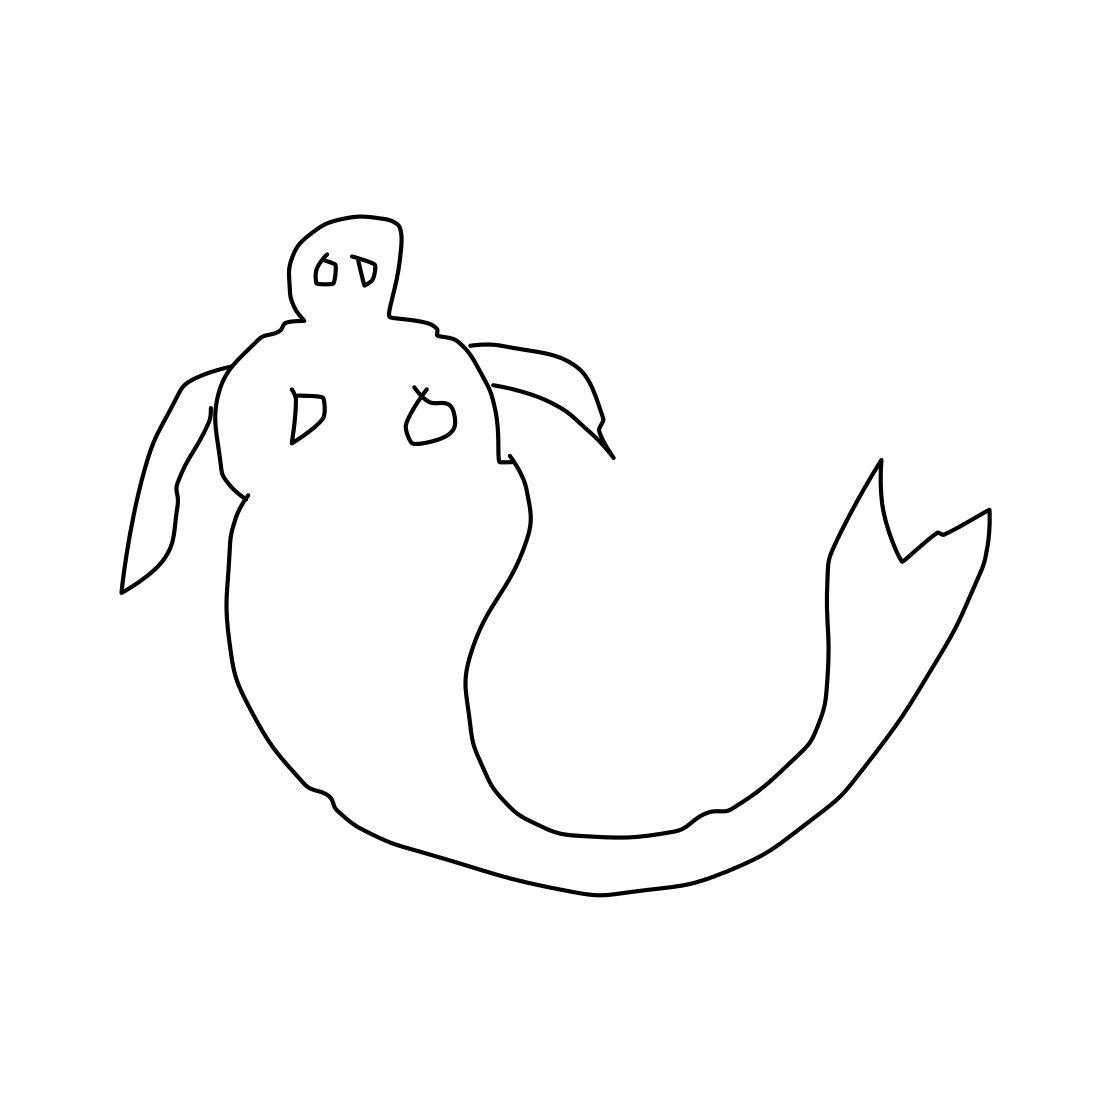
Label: mermaid